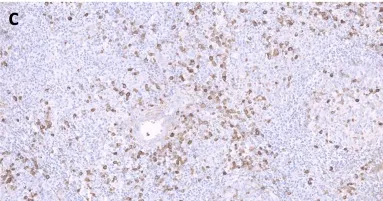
Representative images of the axillary lymph node biopsy histological examination. IgG.
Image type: pathology (immunostaining)